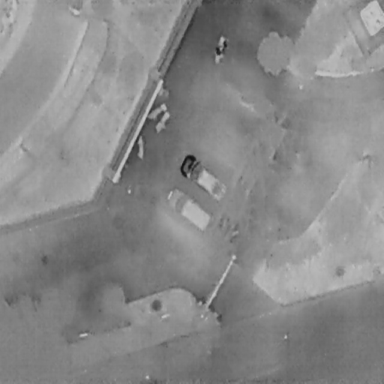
There are four Bicycles in the infrared image.